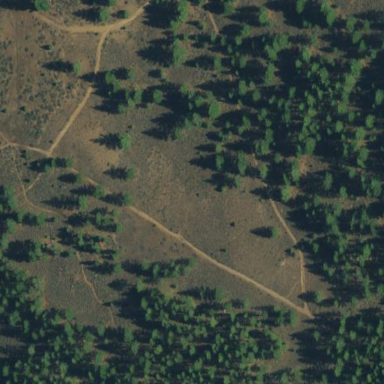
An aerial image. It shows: Evergreen needle-leaved woodland.